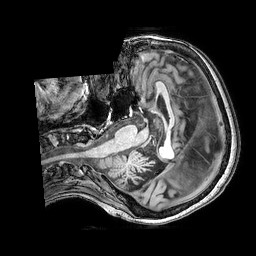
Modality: T1w
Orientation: axial
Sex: female
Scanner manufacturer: philips
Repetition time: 0.008314 s
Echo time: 0.00386 s